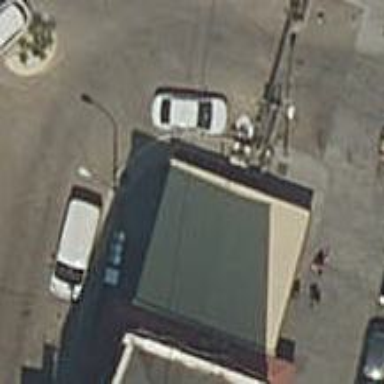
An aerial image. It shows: Restaurant.